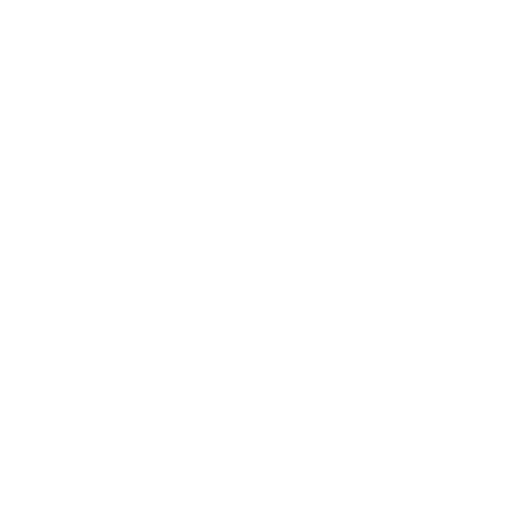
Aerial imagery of bar in Washington named Middle Bank containing only open water